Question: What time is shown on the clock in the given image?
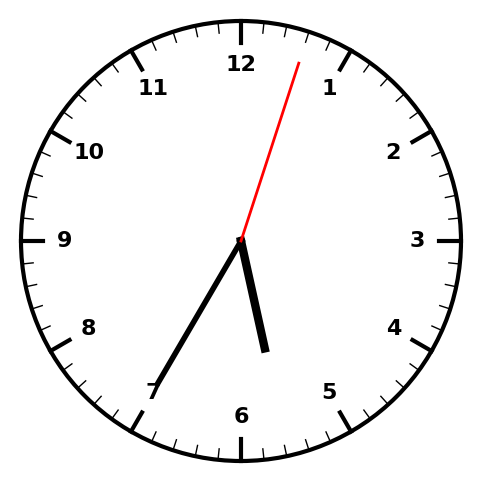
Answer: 05:35:03